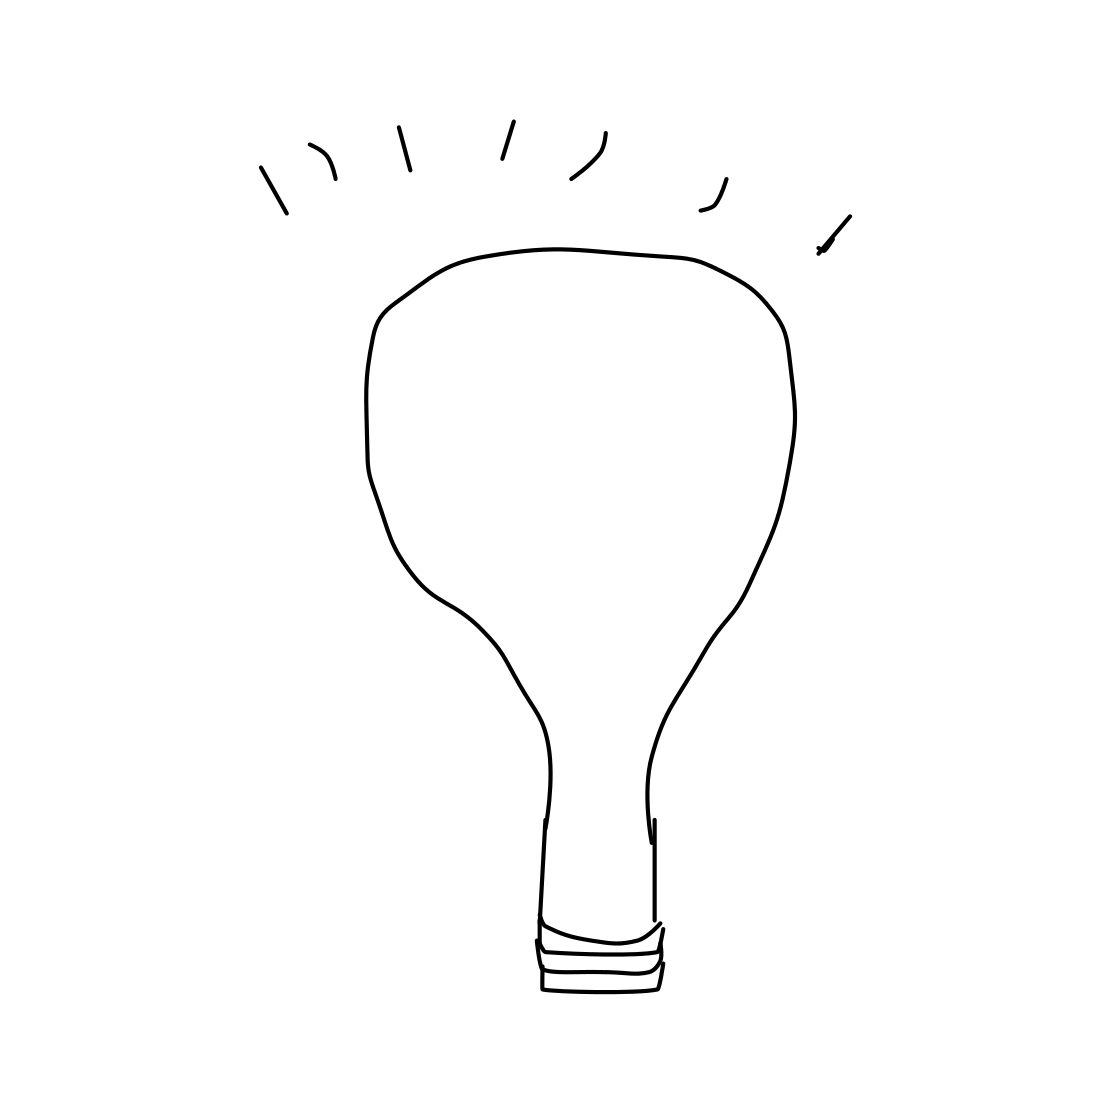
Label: lightbulb